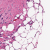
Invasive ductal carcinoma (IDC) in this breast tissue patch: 0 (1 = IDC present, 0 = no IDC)